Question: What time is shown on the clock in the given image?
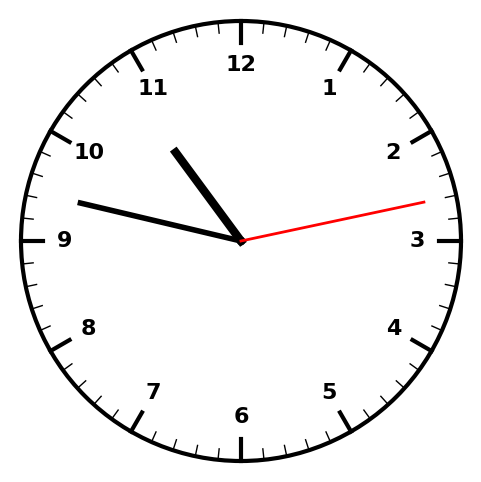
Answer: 10:47:13